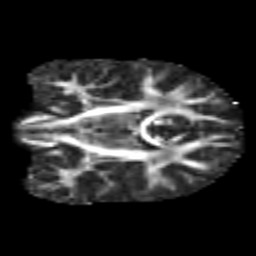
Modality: FA
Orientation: coronal
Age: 6
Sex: male
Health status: healthy